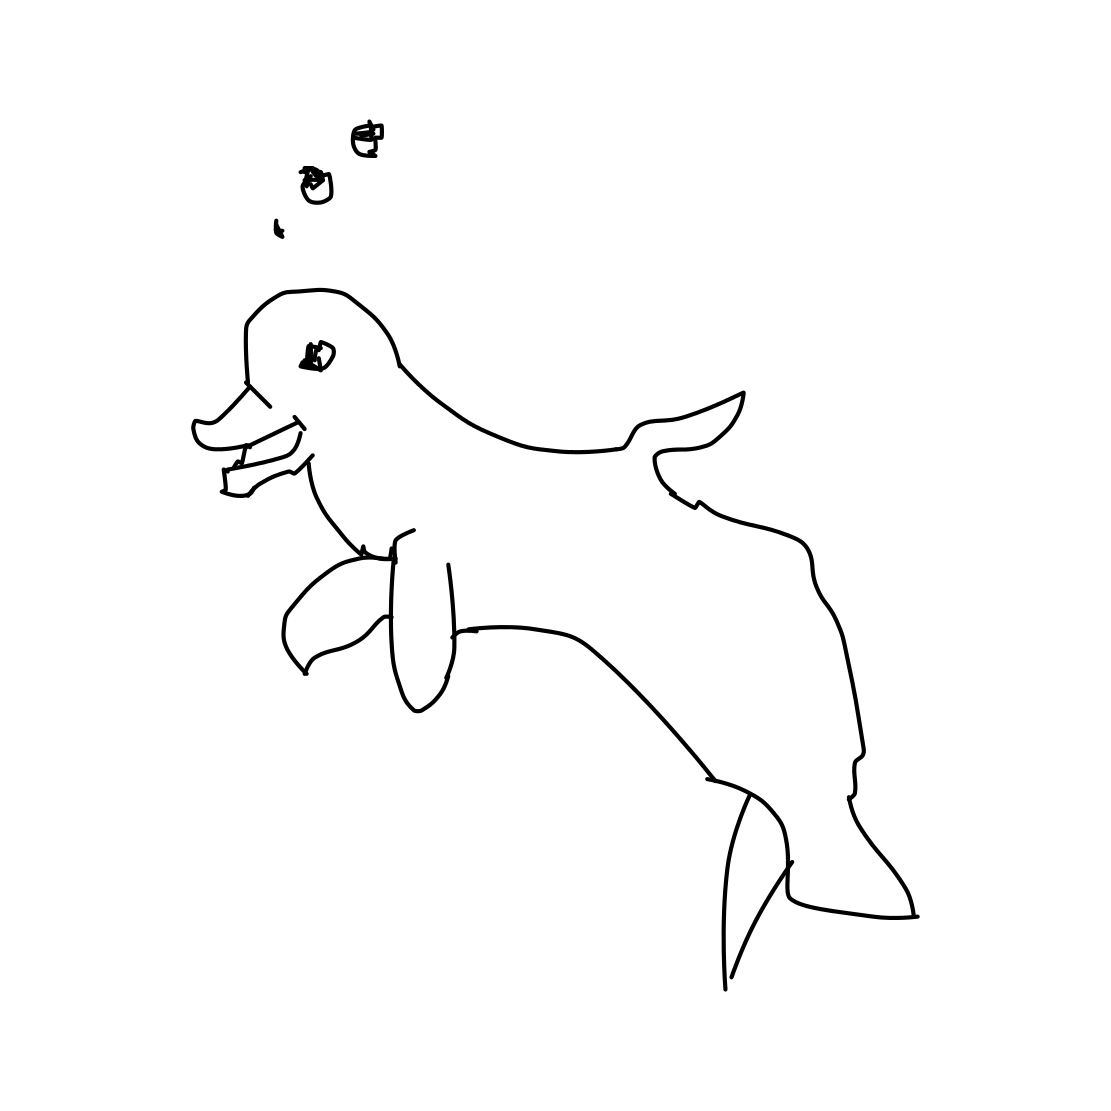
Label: dolphin